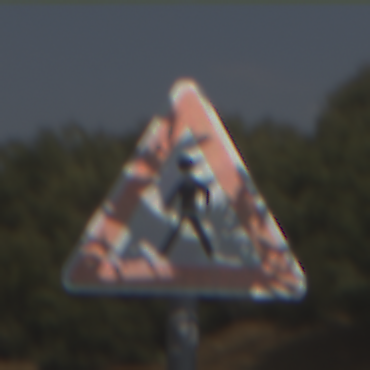
Verkehrszeichen: FussgaengerRechts
Umgebung: Outdoor, Nature
Tageszeit: MorningAfternoon
Wetter: PartlyCloudy
Licht: Natural
Jahreszeit: NotSpecified
Kontrast: HighContrast